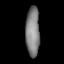
Tissue: lung
Cell type: Endothelial cells
Senescence score: 0.5578
Nuclear area (px): 670
Mean DAPI intensity: 129.385